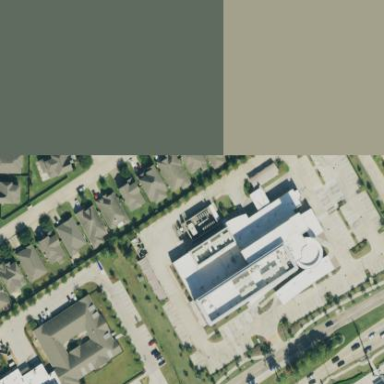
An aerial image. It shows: Hospital providing healthcare services.